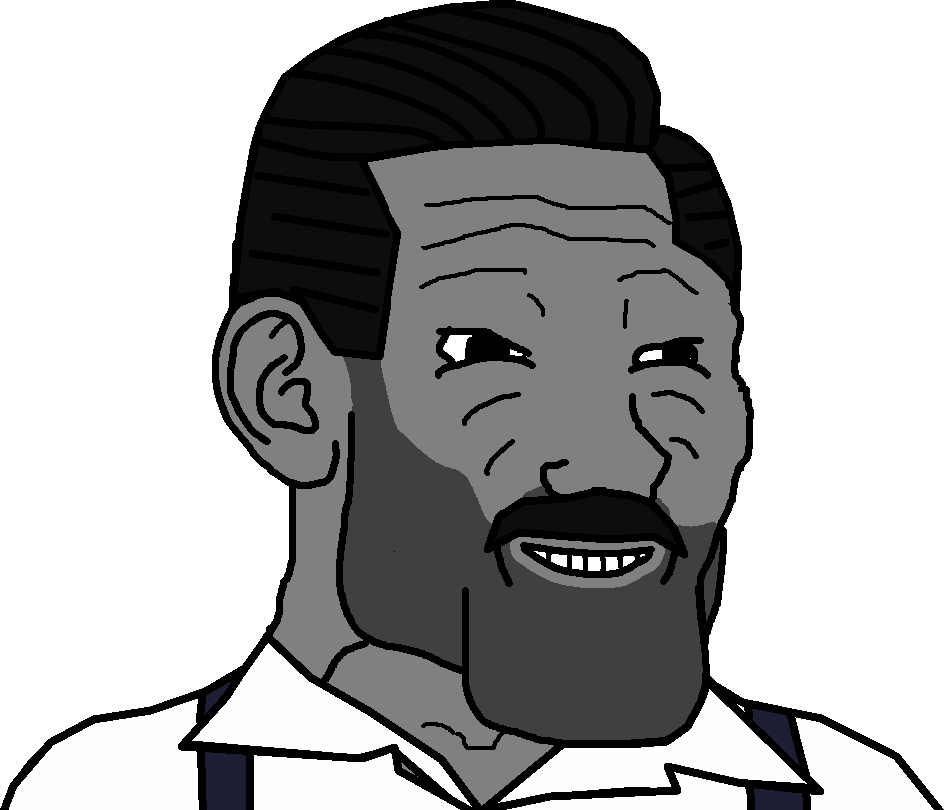
Label: 5_Grey_Chad